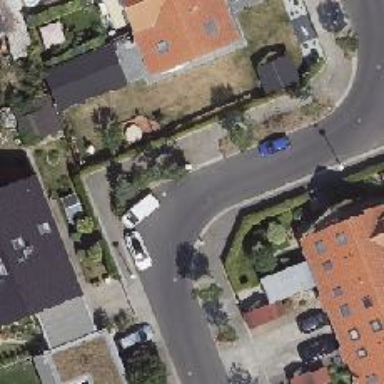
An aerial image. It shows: Residential road with asphalt surface and sidewalks on both sides.